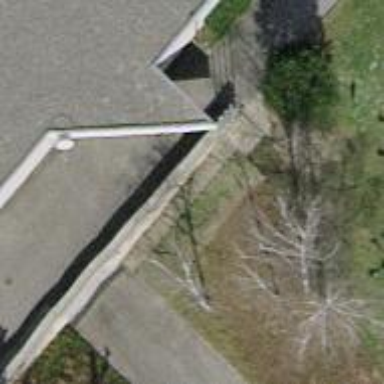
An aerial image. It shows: Driveway service road with building passage tunnel.